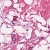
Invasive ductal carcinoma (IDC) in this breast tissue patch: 0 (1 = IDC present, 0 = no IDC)